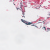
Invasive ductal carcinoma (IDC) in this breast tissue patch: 0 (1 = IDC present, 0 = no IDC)